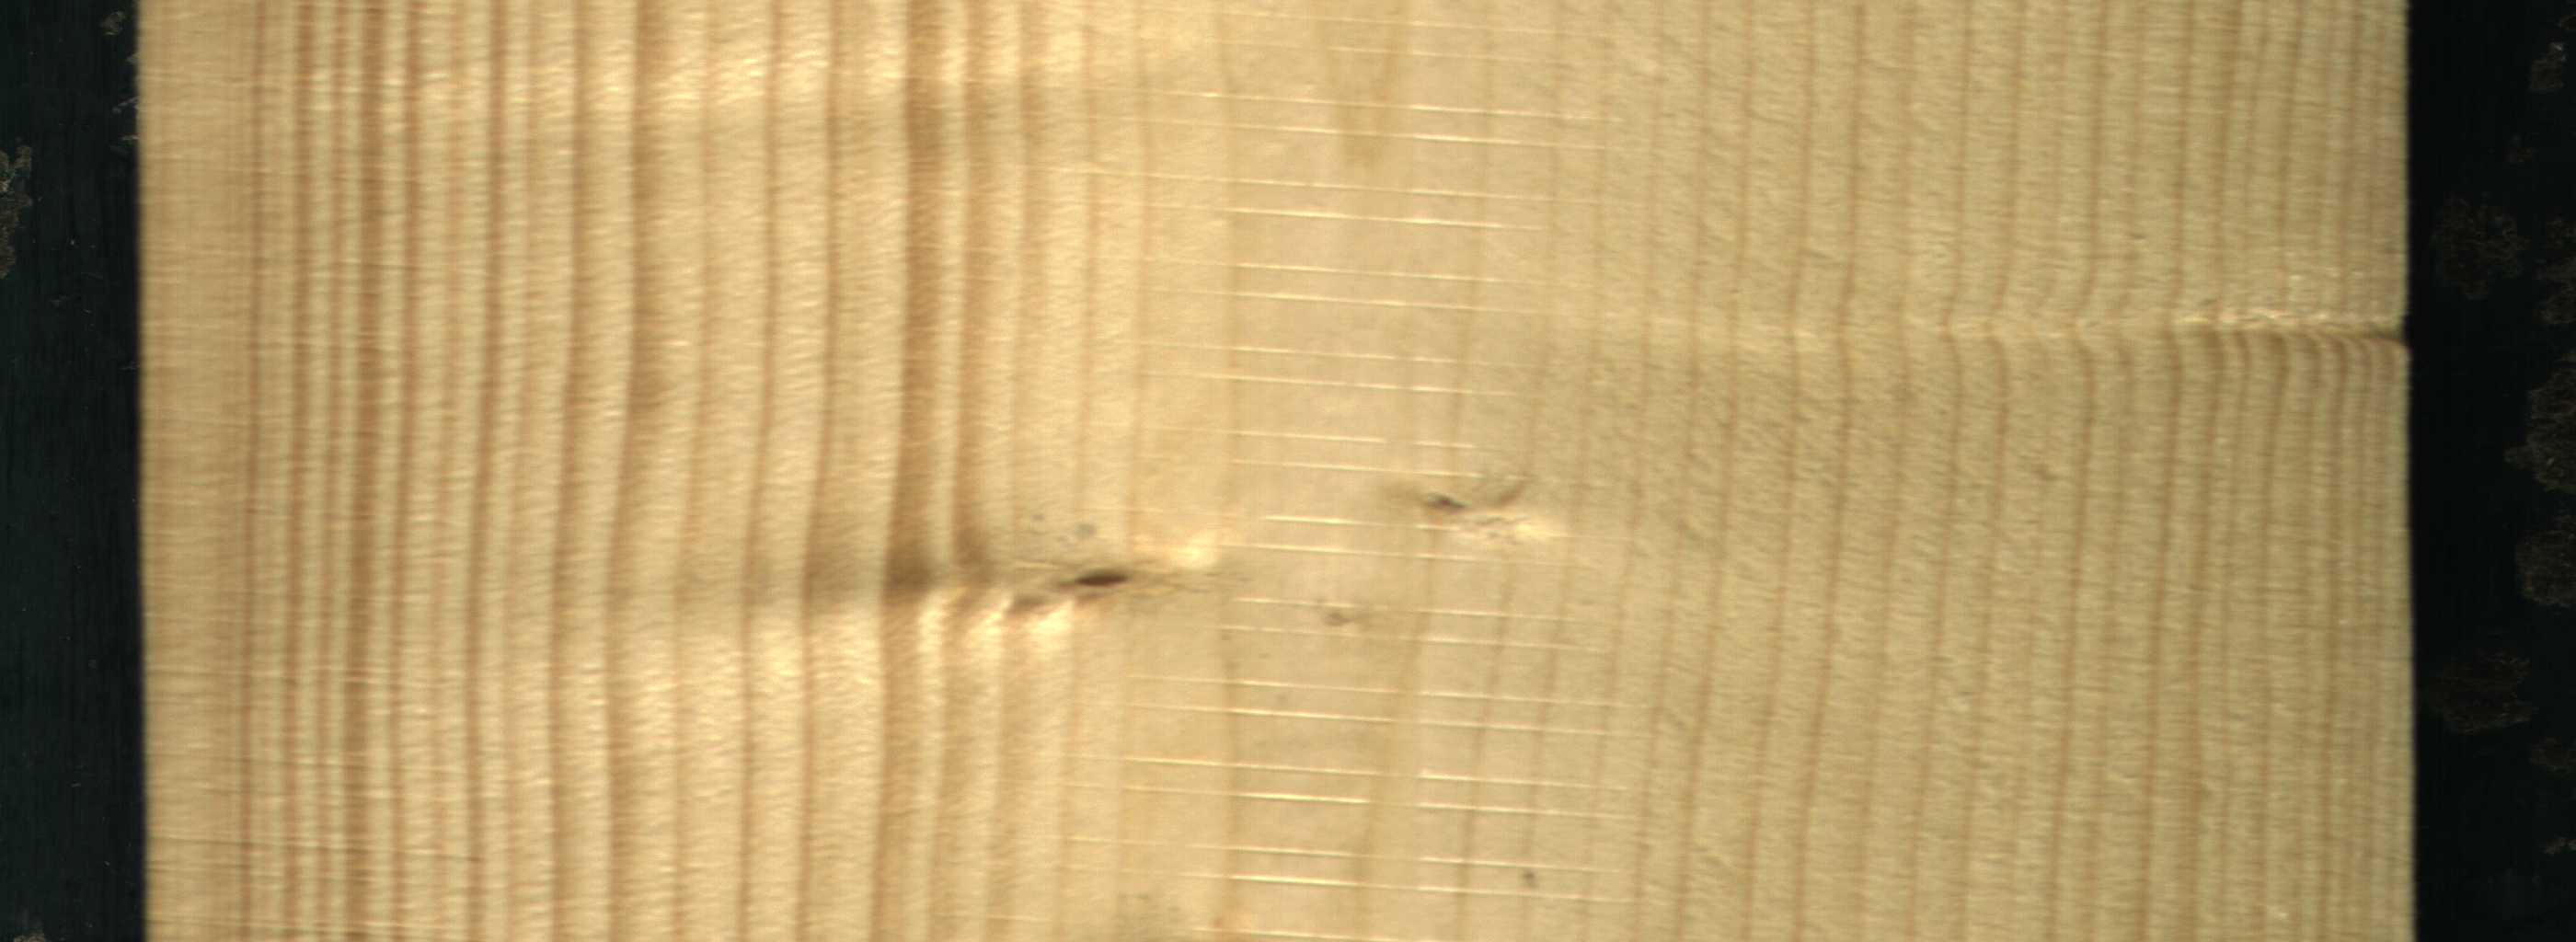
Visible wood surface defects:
Live_Knot